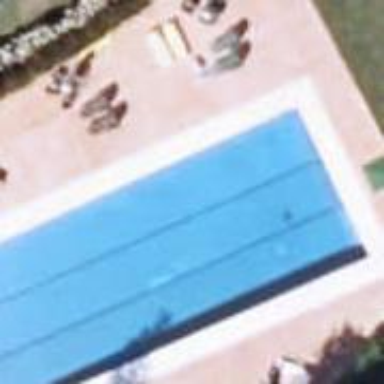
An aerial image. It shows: Swimming pool located in leisure land.